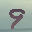
Label: 9